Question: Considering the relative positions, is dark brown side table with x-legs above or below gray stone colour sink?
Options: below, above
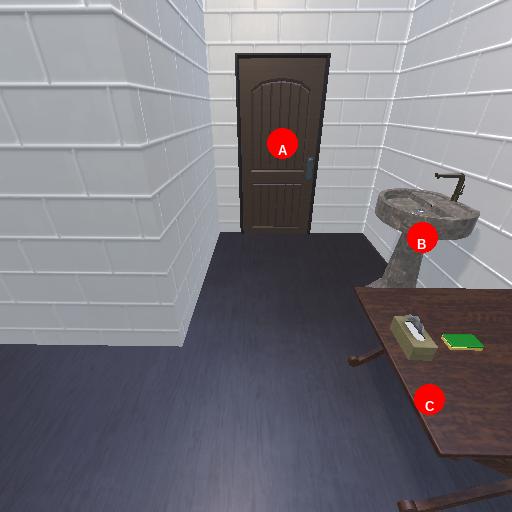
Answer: below